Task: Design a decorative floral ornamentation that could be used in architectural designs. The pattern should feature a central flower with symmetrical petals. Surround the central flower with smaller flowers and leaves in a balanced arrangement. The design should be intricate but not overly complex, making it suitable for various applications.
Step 1334:
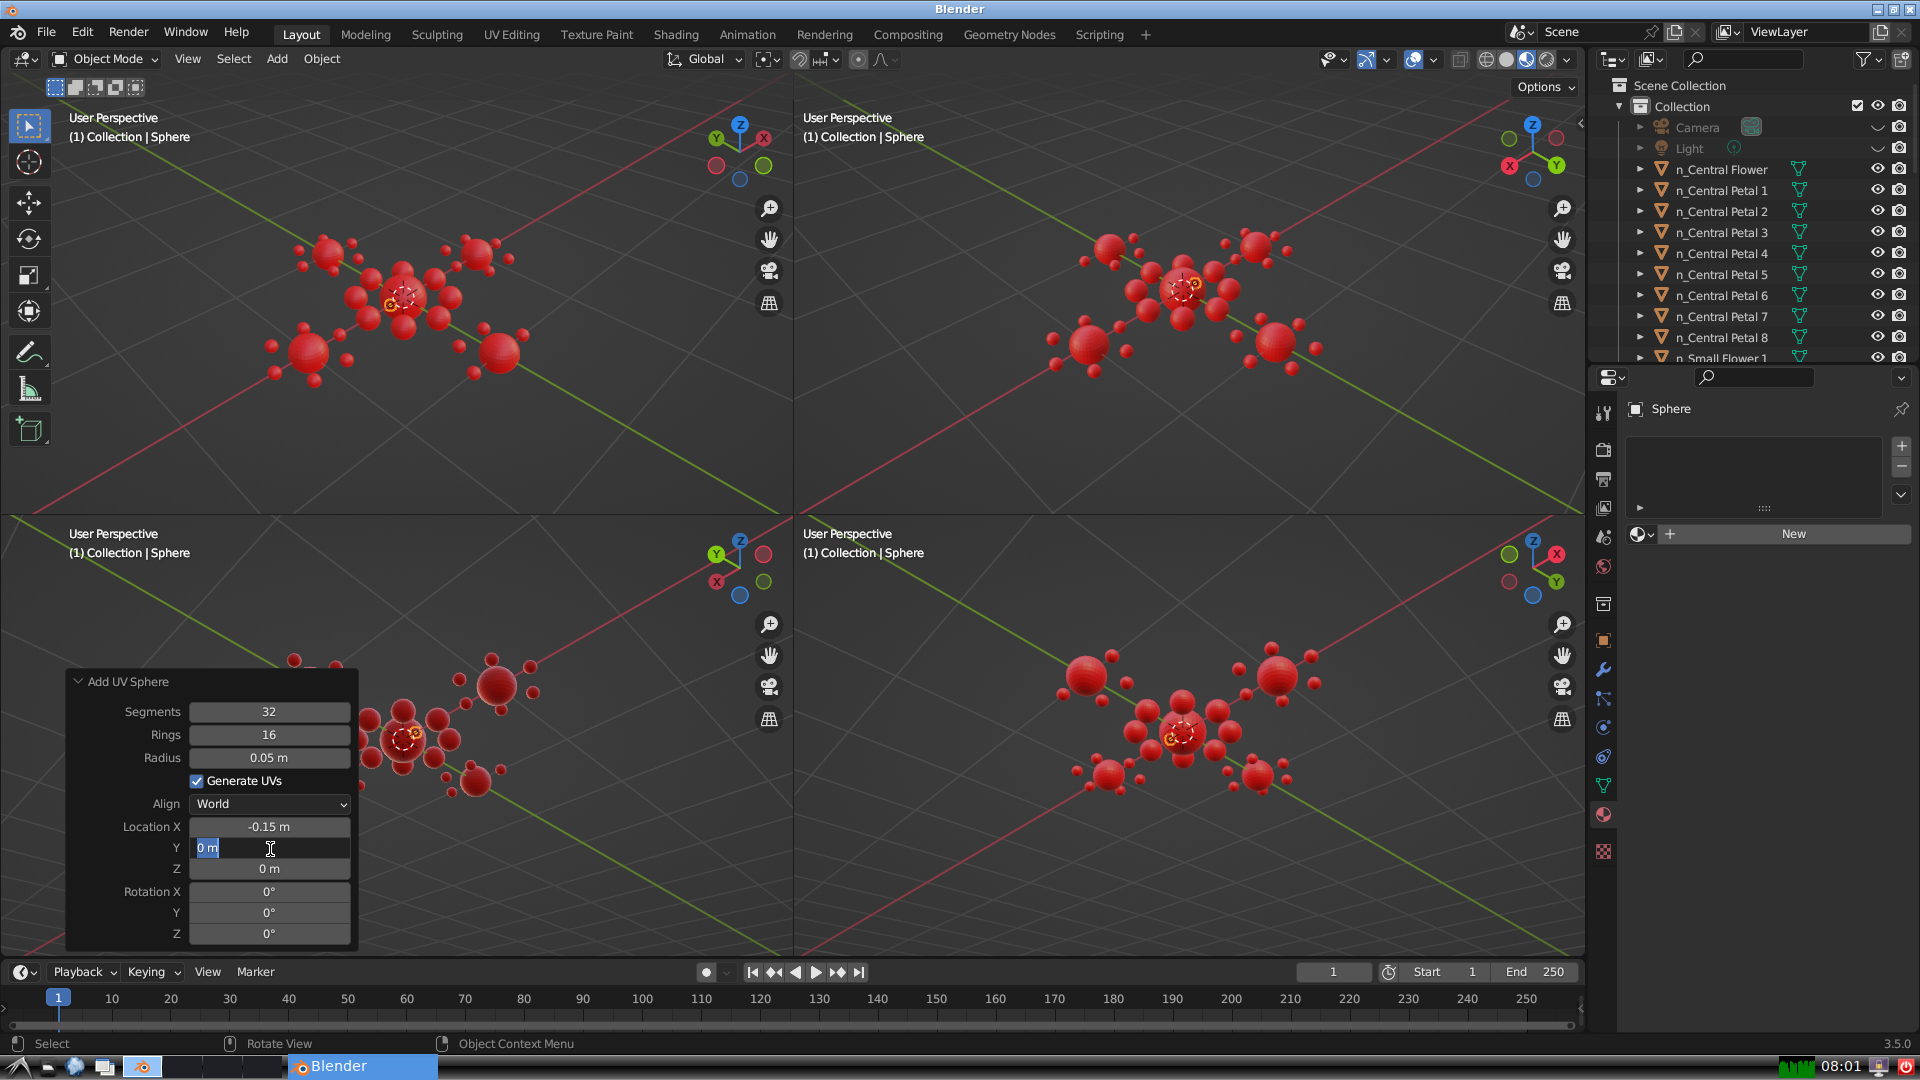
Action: input_text: -1.2598076211353315